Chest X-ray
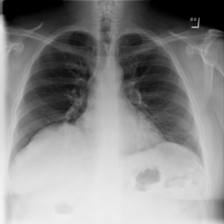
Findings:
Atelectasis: negative
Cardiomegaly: negative
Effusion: negative
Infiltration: negative
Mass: negative
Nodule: negative
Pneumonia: negative
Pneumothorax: negative
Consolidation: negative
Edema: negative
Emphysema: negative
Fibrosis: negative
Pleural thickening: negative
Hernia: negative